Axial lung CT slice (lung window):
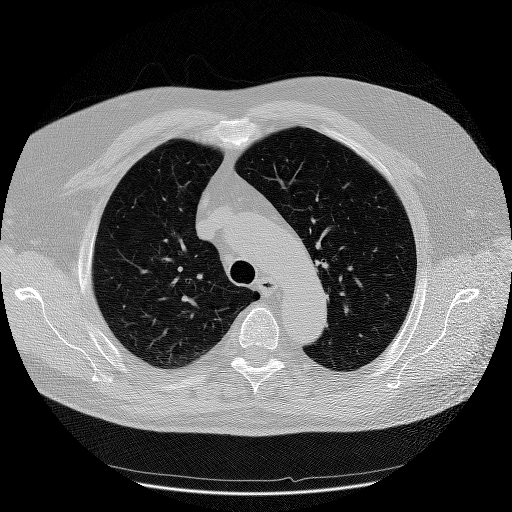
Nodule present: no